Field crop: tomato
Growth stage: 2
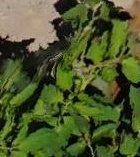
Species: tomato